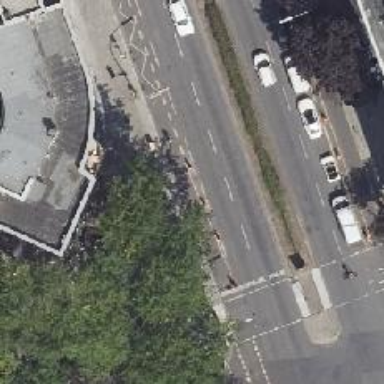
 separated on the right side by kerb and row of trees."